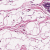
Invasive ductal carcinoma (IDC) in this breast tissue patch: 0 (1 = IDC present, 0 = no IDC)